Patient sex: M
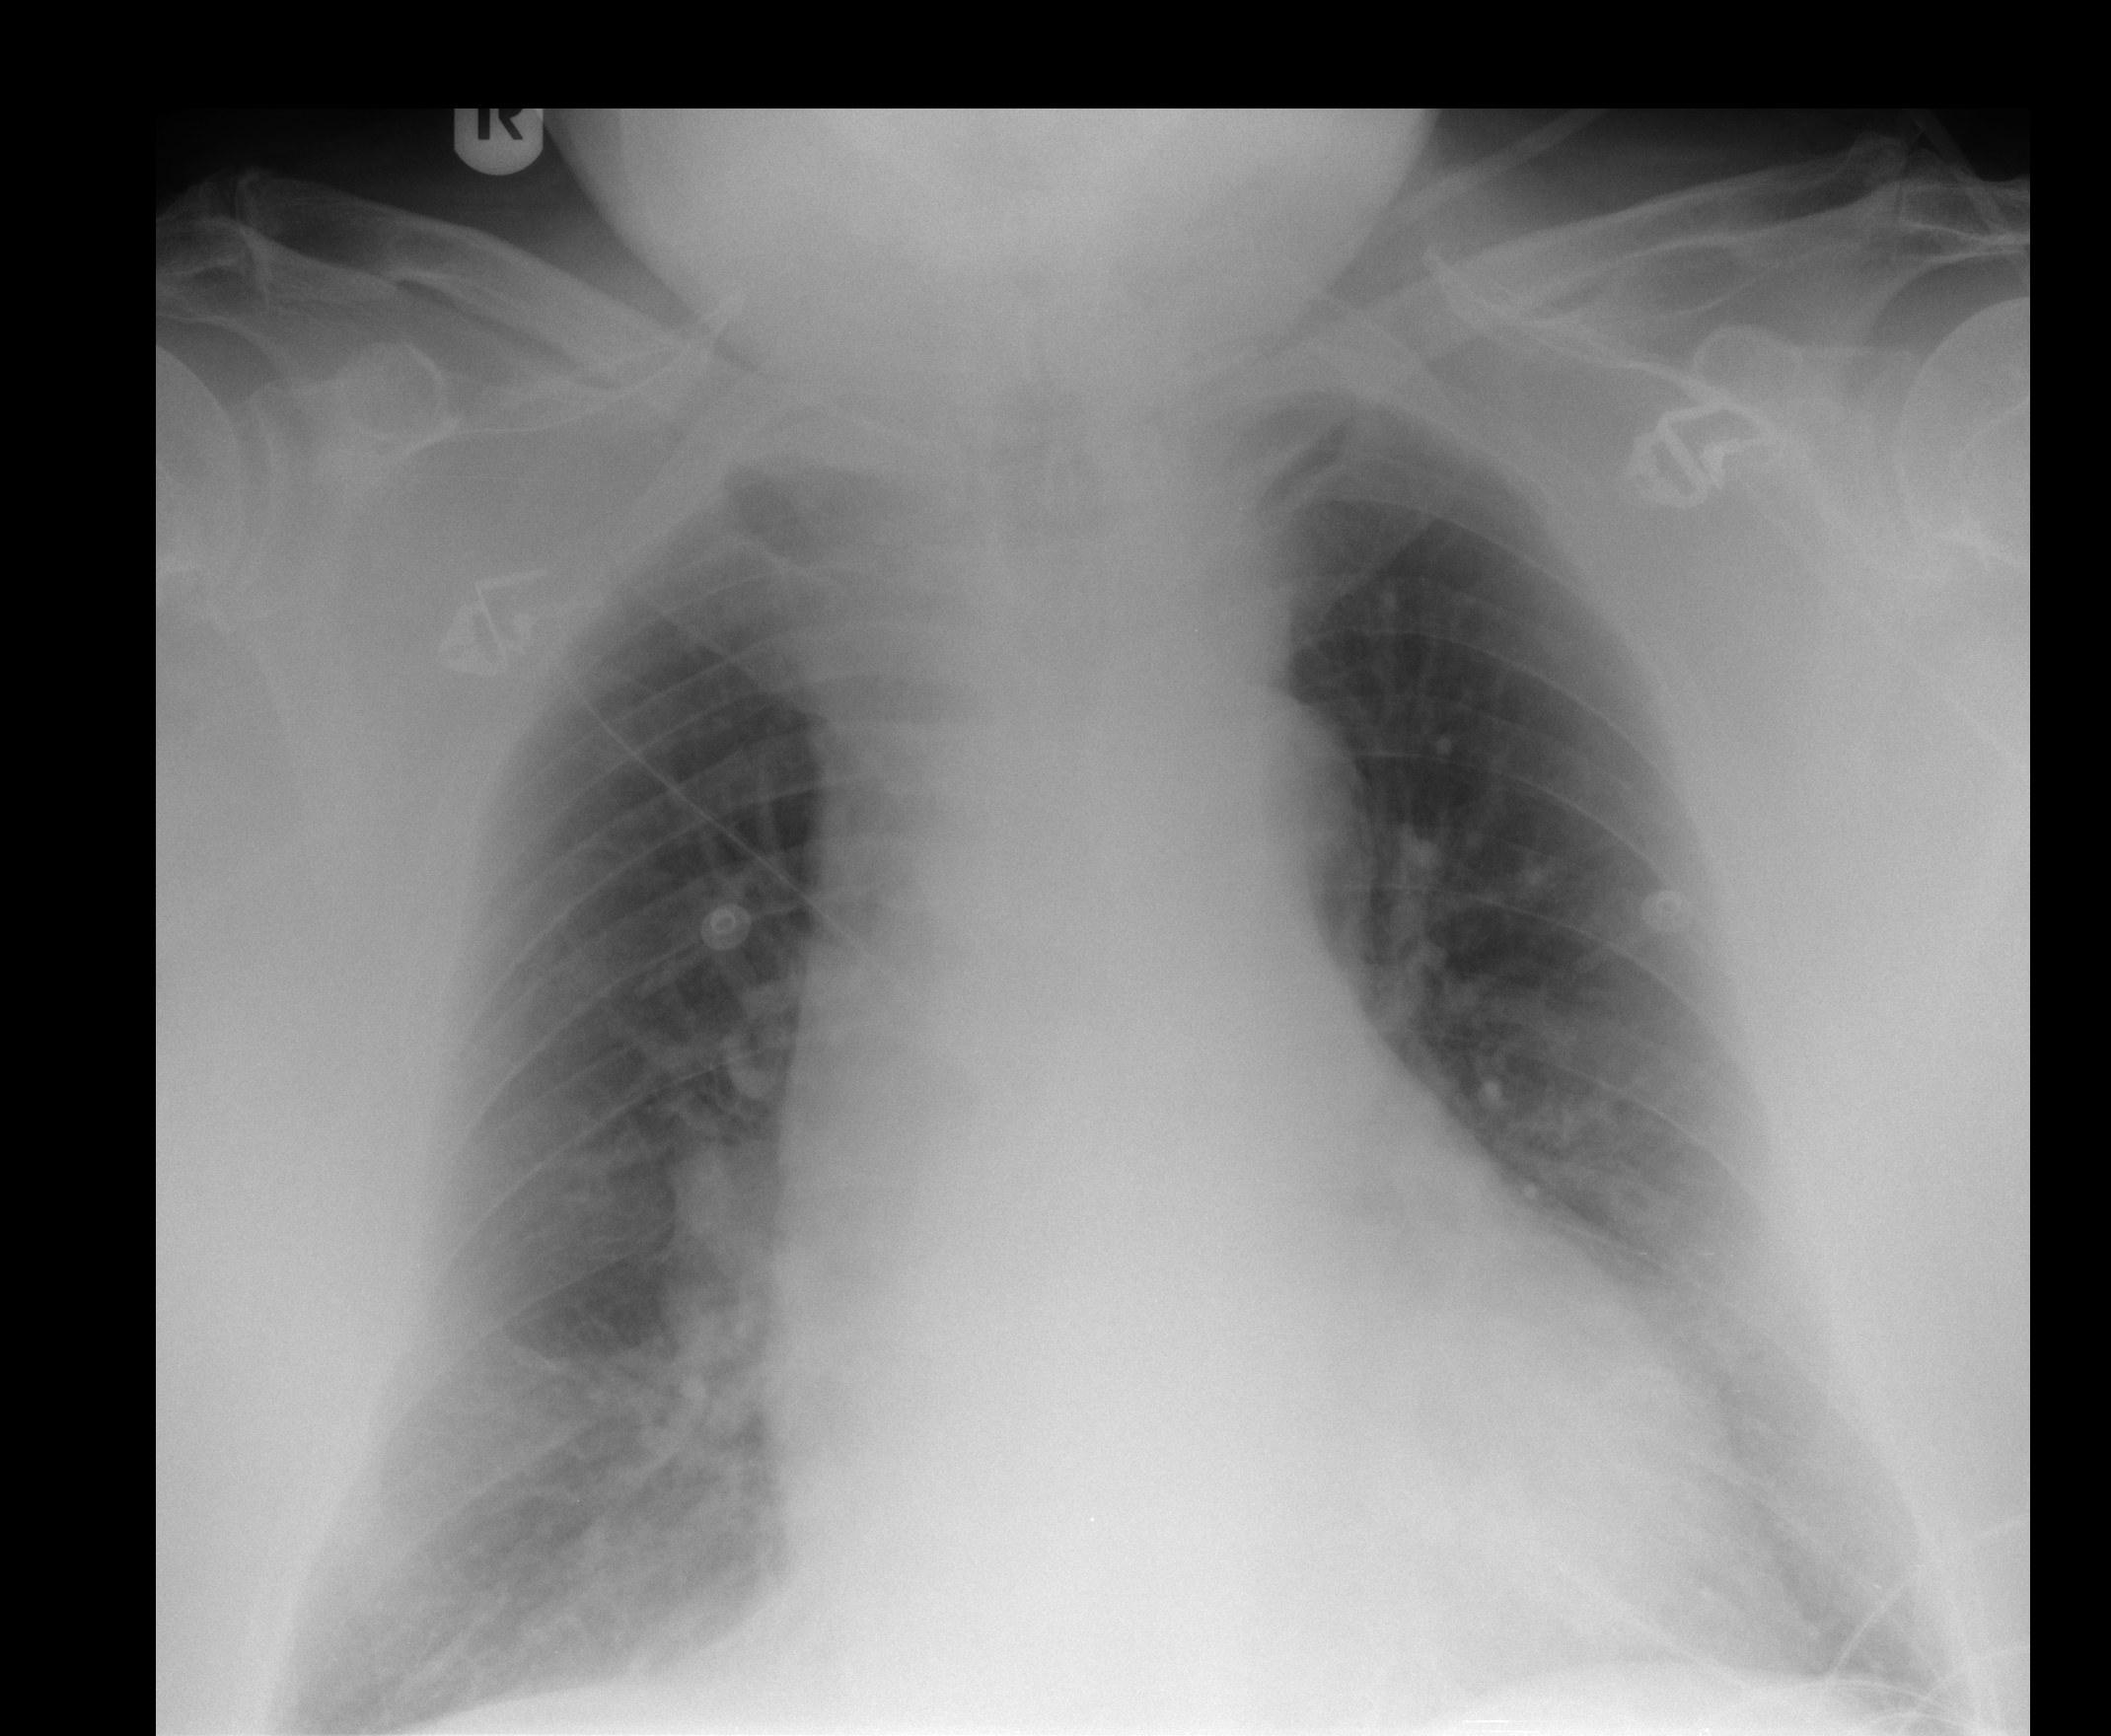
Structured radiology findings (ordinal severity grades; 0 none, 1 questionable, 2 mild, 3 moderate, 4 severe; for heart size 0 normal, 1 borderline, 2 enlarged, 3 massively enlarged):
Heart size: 1
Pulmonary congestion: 2
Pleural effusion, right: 0
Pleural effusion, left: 0
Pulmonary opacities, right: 0
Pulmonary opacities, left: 0
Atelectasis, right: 2
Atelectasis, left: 2